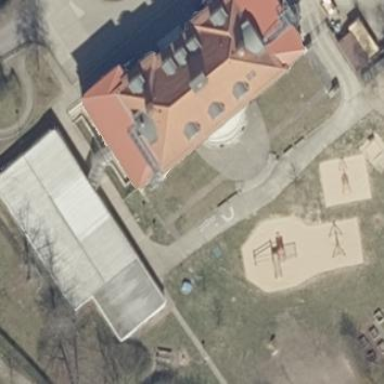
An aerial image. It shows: School.